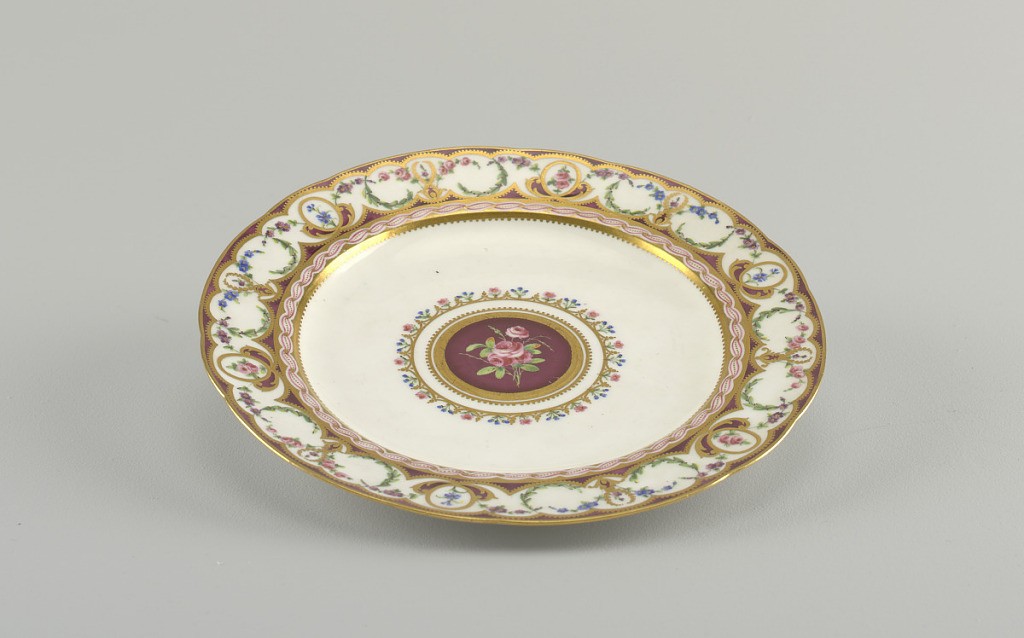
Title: Plate, from the "Eden" Service (One of Sixteen)
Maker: Sèvres Porcelain Manufactory, French, established 1756
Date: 1787
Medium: soft paste porcelain, vitreous enamel, gold
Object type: plate
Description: Circular molded plate with broad rim painted in purple ground with continuous enameled and gilded floral swags in blue, pink, and green, with gilded scallops. Center with floral border, gilded edge, and central spray of roses against purple ground.